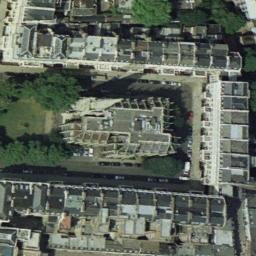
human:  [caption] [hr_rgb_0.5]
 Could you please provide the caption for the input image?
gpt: This is a church  There is a meadow on the left .

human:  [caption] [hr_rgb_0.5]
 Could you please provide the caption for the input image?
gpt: There is a church in the middle of the grass surrounded by some buildings .

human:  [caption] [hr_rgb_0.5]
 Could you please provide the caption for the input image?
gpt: The church with a tower is surrounded by other buildings .

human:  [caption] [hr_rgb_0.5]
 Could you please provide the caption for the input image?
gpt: A cathedral with a gray roof surrounded by trees .

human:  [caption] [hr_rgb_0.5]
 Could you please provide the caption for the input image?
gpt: There are some buildings beside the church .